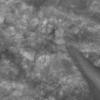
Atmospheric dust classification: not_dusty